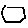
Label: hexagon